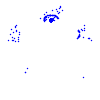
Particle: pion